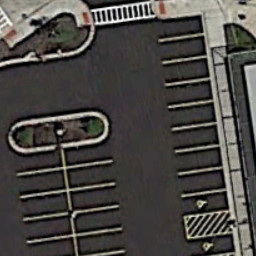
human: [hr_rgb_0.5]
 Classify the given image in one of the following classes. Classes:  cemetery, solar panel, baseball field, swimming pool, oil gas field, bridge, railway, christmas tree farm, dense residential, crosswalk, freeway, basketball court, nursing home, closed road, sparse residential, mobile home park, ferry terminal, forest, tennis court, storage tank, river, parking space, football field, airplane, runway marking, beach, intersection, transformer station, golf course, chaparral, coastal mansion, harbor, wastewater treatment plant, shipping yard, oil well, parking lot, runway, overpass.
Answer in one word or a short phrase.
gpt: parking space